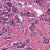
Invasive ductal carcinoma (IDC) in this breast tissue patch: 1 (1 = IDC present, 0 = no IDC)